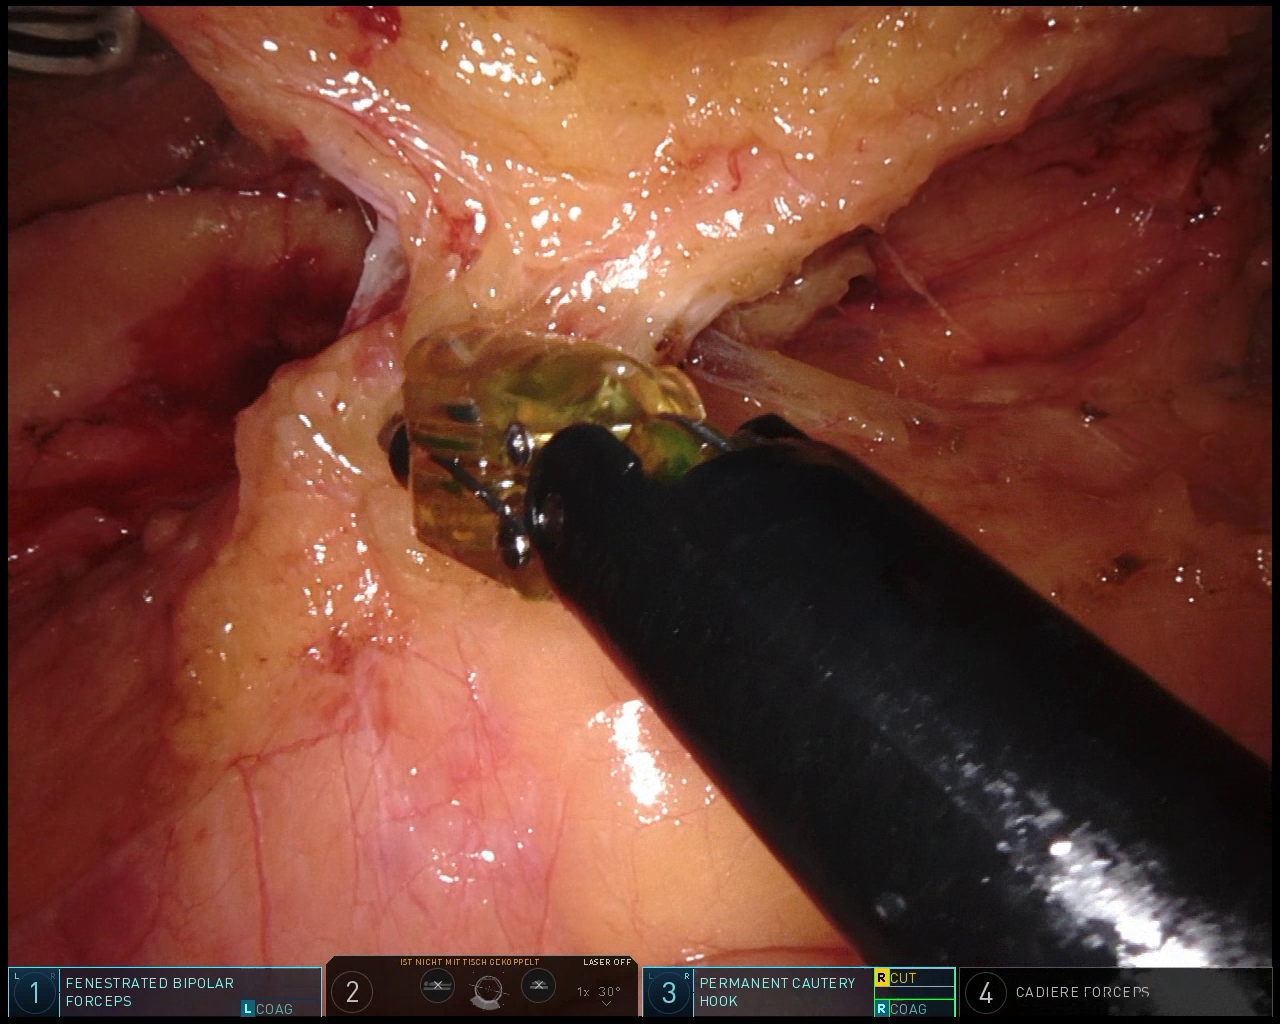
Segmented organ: inferior_mesenteric_artery
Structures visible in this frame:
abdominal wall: no
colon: no
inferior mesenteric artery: yes
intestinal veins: no
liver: no
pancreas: no
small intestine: no
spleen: no
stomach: no
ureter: no
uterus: no
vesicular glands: no